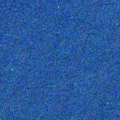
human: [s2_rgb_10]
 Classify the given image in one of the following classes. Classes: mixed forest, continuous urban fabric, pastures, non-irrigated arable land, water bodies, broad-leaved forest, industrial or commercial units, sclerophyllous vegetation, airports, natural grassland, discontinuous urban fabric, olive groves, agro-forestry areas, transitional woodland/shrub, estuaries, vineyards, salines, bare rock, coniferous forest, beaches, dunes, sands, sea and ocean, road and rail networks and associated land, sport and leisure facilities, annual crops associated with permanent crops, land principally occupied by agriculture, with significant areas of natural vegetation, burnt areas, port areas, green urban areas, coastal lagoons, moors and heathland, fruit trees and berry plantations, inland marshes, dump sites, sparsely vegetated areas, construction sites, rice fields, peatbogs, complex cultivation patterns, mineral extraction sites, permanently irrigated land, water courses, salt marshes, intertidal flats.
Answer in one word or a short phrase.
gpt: sea and ocean